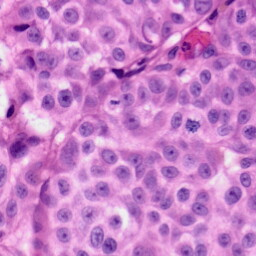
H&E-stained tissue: Skin